Question: I have an Android application on Android Market, but some users are complaining about an error shown when the installation starts, just after the download:

One of them sent me a video of this error showing up, and I could see that this error is not caused by the application, but probably in the verification of permission/features process.
As far as I know, this error is just happening on Motorola Droid/Milestone devices running Eclair, it doesn't happen with Froyo. Unfortunately, I don't have access to any device like this one in order to run logcat and check what's going on.
Here are my permission/features on AndroidManifest.xml:
'''
<uses-feature android:name="android.hardware.camera" />
<uses-feature android:name="android.hardware.location" />
<uses-feature android:name="android.hardware.telephony" />
<uses-permission android:name="android.permission.ACCESS_NETWORK_STATE"/>
<uses-permission android:name="android.permission.INTERNET" />
<uses-permission android:name="android.permission.ACCESS_COARSE_LOCATION" />
<uses-permission android:name="android.permission.ACCESS_FINE_LOCATION" />
<uses-permission android:name="android.permission.CAMERA" />
<uses-permission android:name="android.permission.FLASHLIGHT" />
<uses-permission android:name="android.permission.VIBRATE" />
<uses-permission android:name="android.permission.READ_PHONE_STATE" />
<uses-permission android:name="android.permission.ACCESS_GPS" />
<uses-permission android:name="android.permission.WRITE_EXTERNAL_STORAGE" />
'''
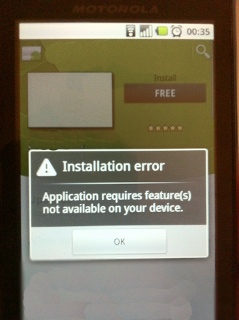
Answer: I finally found out what's happening by getting a Droid device and running logcat:
E/PackageManager( 1280): Package com.mycompany.myapp requires unavailable feature android.hardware.telephony; failing!
Motorola Droid devices running Eclair are not able to install applications that declare
'''
<uses-feature android:name="android.hardware.telephony" />
'''
in their manifest. It's very strange, though, because the Android Market should hide it from these devices. This is probably a bug caused by the changes made to the Eclair by Motorola, since it doesn't happen with other devices running Eclair, neither with the same Droid running Froyo.